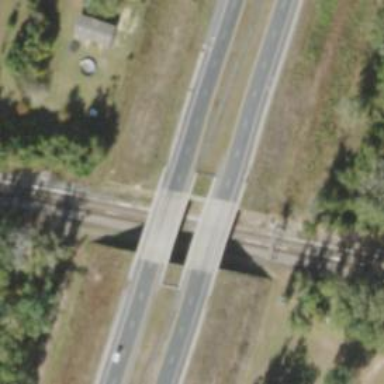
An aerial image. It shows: Trunk road bridge.